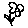
Label: flower